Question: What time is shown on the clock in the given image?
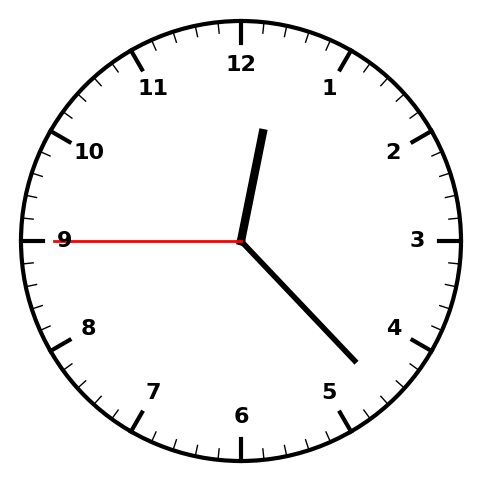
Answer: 12:22:45